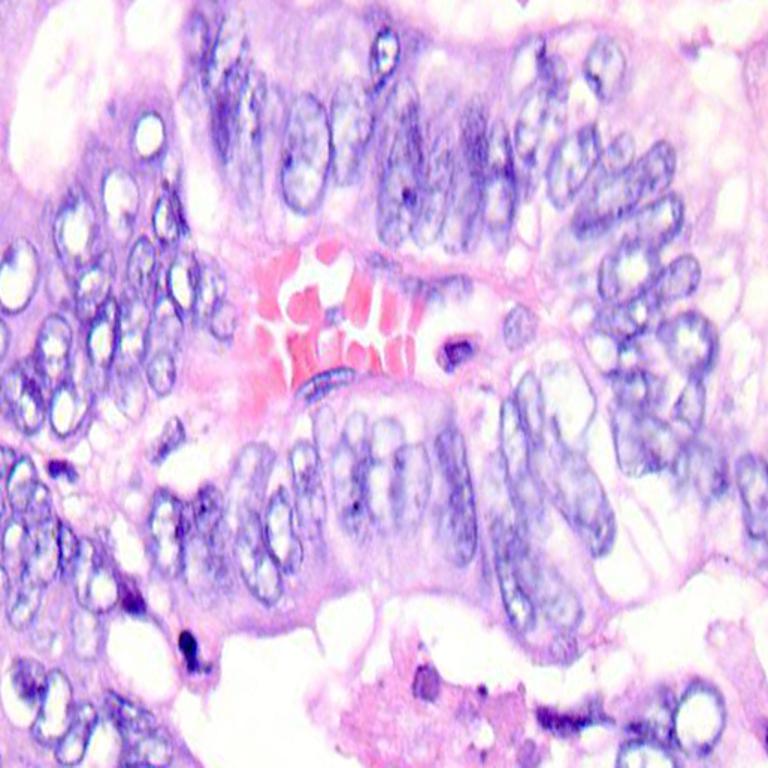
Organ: colon
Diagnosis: adenocarcinomas